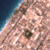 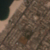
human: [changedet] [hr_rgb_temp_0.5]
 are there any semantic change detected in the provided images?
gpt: A bay has been realized in the coast.